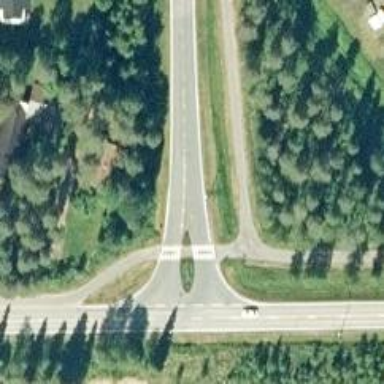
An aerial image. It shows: Cycleway with asphalt surface. There is crossing with island on the cycleway.